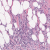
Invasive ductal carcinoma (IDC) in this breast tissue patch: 0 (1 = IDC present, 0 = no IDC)